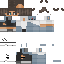
A female human skin with medium skin, wearing brown long hair dressed in a blue hoodie and black pants, featuring a closed mouth.